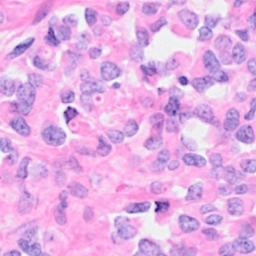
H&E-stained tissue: Breast